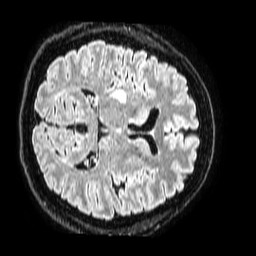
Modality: FLAIR
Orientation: axial
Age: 43
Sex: male
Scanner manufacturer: philips
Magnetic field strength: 1.5 T
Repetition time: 4.8 s
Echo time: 0.3 s